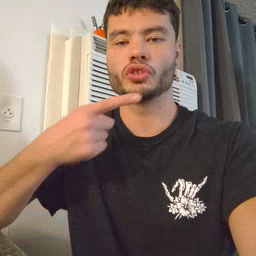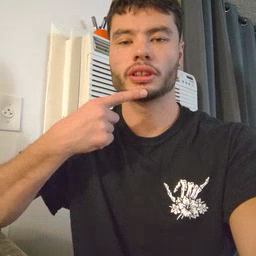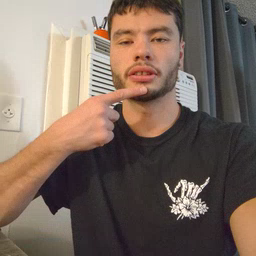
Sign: chin